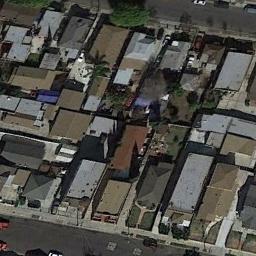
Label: dense_residential